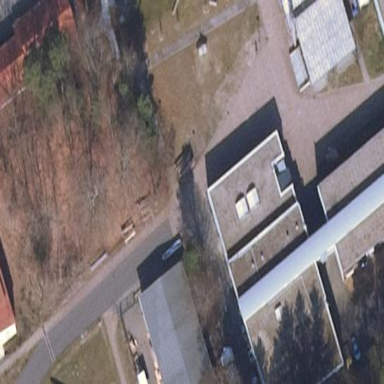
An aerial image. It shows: College building.